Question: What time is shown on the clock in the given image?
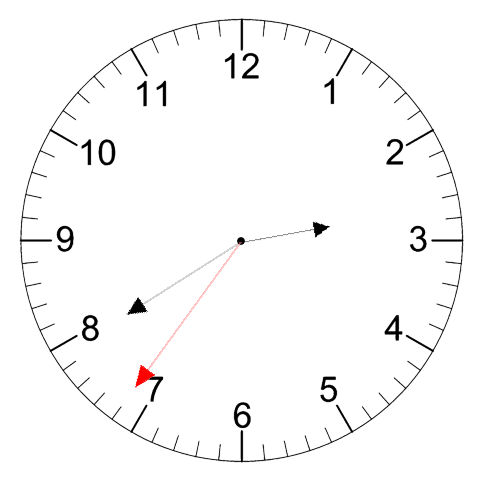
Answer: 02:39:36